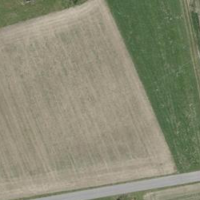
EUNIS habitat code: 52
Species observed at this site:
Grus grus